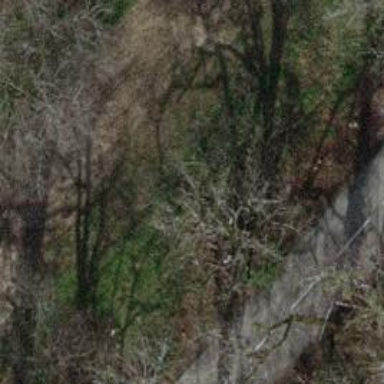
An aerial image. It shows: Avenue of deciduous broadleaved trees.